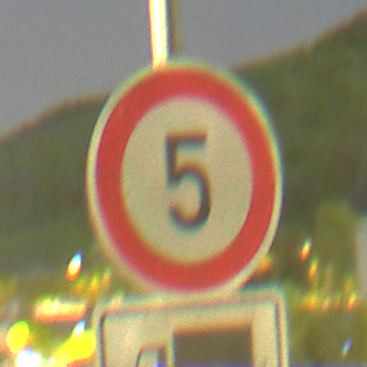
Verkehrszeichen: Geschwindigkeit5
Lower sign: HinweisDurchSinnbild7
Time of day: Night
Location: Outdoor (Urban)
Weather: PartlyCloudy
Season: NotSpecified
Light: Artificial